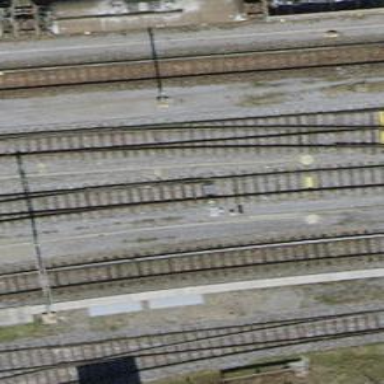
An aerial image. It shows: Railway switch.